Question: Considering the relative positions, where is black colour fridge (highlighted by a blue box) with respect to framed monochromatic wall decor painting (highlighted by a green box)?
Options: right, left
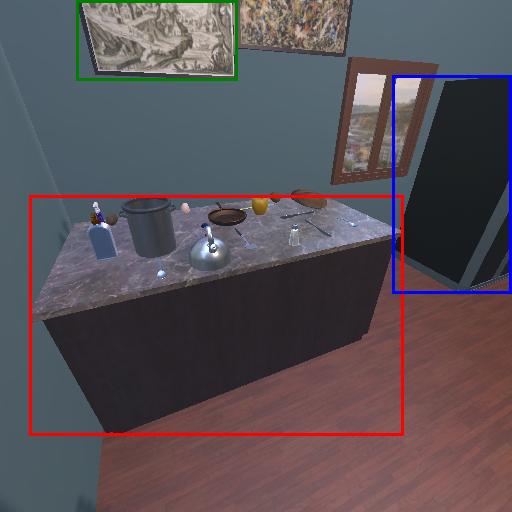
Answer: right